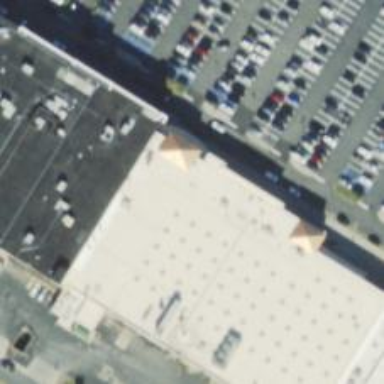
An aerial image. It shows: Supermarket.